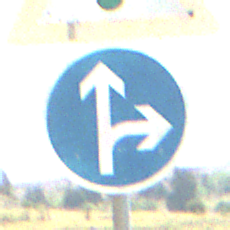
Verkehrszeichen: VorgeschriebeneFahrtrichtungGeradeausOderRechts
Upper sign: Lichtzeichenanlage
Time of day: Midday
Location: Outdoor (Nature)
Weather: PartlyCloudy
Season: Autumn
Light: Natural